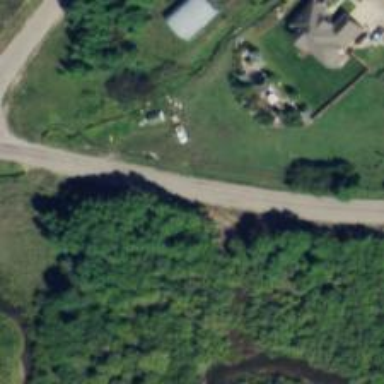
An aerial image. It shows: Unclassified road.